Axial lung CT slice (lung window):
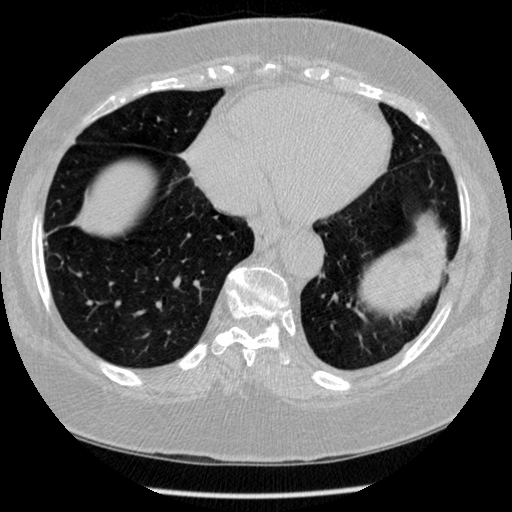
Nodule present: no